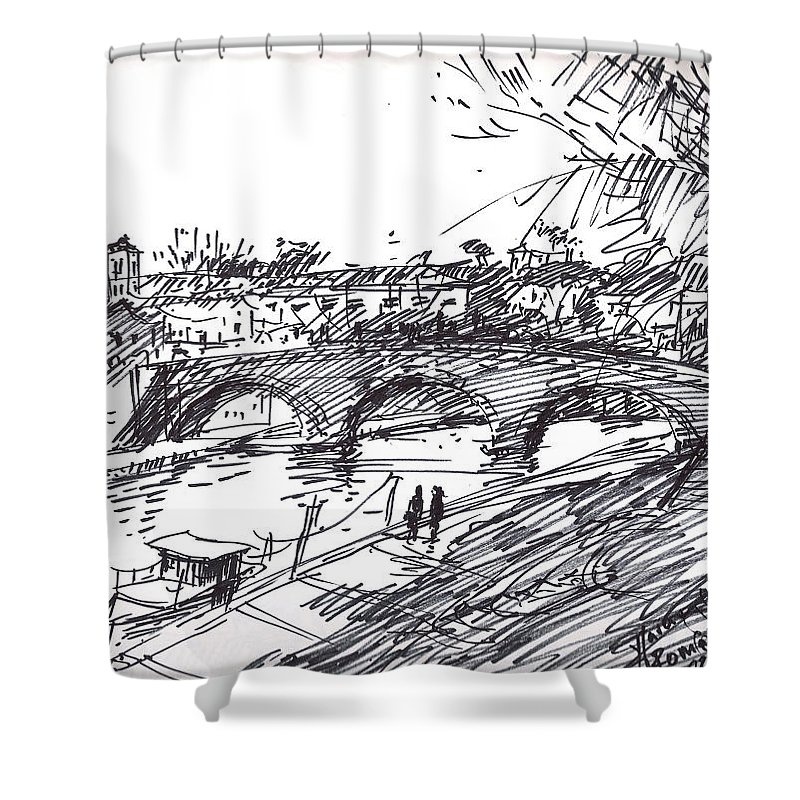
Label: shower curtain